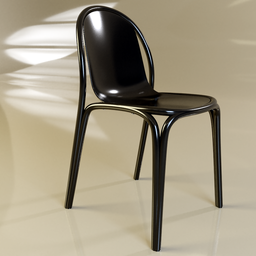
Label: furniture